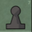
Piece: bP